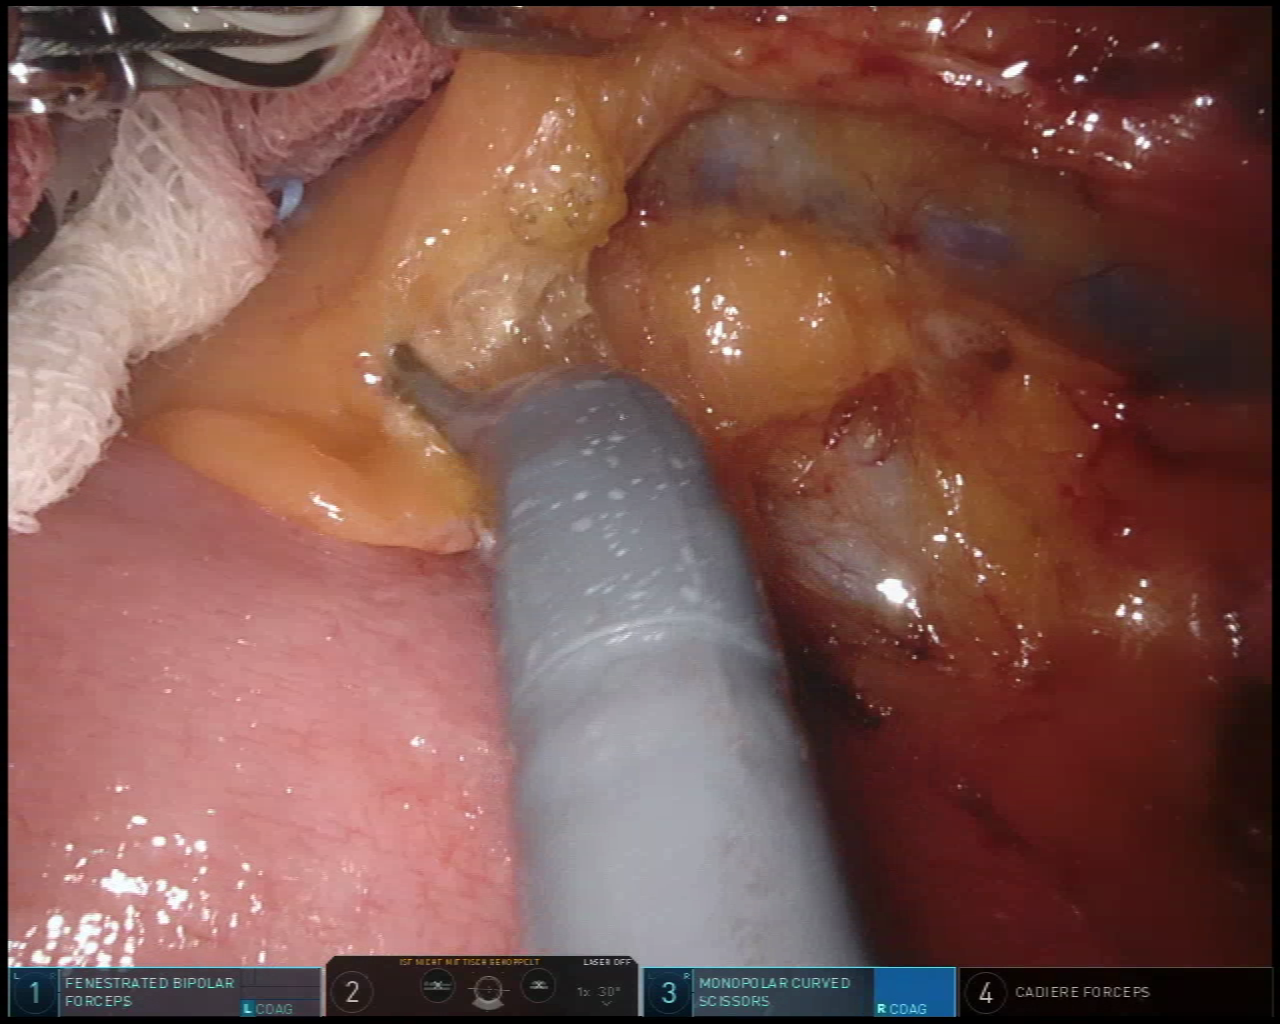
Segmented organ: intestinal_veins
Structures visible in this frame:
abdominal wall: no
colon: no
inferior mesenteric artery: no
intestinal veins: yes
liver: no
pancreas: no
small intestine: yes
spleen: no
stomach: no
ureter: no
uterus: no
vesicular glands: no